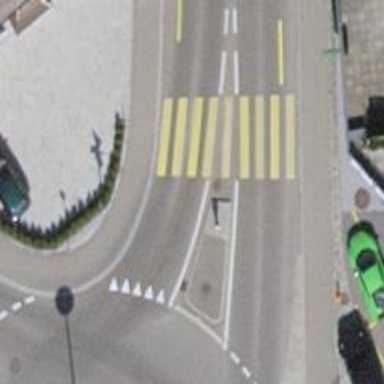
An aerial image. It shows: Uncontrolled road crossing with markings.